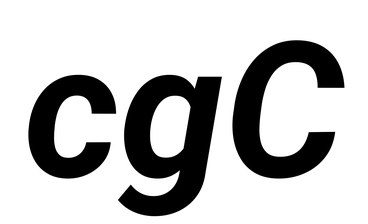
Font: Roboto-Italic_Bold_Italic